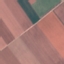
Land use / land cover: AnnualCrop